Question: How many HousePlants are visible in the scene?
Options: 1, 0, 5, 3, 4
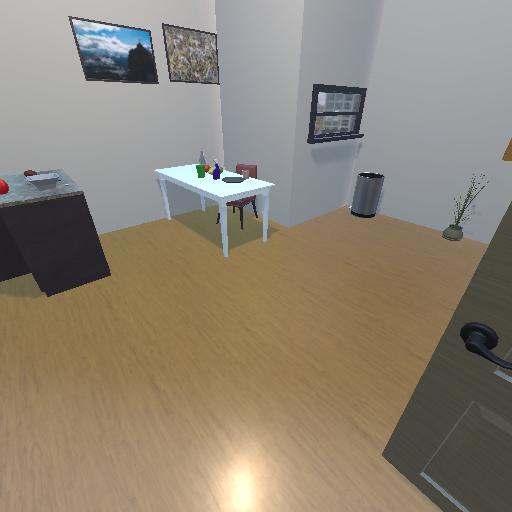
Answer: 1